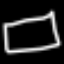
Label: square